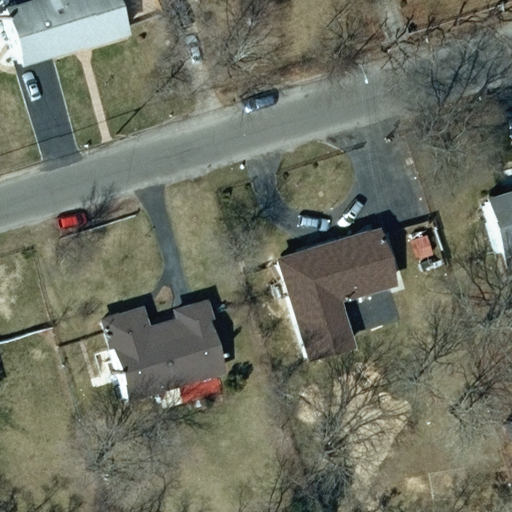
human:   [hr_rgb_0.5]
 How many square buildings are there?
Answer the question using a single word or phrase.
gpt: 0

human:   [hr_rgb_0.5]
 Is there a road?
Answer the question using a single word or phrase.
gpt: yes

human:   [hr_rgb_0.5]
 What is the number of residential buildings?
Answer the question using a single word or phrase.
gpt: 4

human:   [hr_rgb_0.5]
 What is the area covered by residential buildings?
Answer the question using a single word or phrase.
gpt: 1143m2

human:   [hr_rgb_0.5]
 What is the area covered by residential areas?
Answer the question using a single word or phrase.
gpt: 10619m2

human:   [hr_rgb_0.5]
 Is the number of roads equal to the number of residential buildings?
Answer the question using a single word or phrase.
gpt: no

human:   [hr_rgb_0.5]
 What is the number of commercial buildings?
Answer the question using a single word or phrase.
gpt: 0

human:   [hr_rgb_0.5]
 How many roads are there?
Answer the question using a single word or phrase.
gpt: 1

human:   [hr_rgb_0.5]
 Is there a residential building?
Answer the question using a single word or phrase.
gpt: yes

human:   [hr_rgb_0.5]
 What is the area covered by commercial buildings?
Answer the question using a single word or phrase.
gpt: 0m2

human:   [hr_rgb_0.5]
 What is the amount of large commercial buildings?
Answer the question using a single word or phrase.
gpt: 0

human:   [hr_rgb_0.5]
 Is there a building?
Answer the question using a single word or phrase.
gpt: yes

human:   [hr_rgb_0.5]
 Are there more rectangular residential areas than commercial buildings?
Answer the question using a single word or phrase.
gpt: yes

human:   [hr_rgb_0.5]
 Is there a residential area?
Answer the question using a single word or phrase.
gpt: yes

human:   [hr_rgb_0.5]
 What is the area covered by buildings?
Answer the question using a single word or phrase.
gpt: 1143m2

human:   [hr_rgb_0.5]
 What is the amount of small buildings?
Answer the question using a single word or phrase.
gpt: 0

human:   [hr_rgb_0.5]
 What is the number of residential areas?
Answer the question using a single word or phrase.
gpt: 1

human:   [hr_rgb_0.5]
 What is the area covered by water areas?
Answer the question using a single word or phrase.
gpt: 0m2

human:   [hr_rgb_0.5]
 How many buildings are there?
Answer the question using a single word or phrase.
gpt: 4

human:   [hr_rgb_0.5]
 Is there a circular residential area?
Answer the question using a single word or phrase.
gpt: no

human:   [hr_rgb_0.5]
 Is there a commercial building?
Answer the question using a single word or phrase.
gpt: no

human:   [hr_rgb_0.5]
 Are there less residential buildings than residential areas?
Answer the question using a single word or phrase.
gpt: no

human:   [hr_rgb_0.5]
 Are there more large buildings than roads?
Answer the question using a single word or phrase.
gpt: no

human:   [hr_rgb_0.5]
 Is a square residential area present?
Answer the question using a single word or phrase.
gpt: no

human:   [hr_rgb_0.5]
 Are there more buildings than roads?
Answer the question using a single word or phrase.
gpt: yes

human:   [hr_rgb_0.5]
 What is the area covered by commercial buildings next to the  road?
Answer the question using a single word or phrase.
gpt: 0m2

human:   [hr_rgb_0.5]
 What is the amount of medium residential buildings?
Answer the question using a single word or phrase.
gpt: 4

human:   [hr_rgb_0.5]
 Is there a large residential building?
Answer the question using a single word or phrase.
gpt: no

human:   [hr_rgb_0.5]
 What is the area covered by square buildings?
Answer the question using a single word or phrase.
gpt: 0m2

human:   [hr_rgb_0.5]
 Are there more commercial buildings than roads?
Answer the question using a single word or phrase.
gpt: no

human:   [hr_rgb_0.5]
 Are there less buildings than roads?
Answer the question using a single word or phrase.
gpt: no

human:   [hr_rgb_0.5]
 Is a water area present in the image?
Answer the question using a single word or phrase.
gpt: no

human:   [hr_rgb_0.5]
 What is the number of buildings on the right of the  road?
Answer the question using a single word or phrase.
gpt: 1

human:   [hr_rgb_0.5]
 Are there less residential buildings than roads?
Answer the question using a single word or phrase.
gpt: no

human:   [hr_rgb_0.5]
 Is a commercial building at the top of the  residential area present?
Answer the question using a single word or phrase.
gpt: no

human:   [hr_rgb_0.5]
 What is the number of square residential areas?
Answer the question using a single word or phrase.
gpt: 0

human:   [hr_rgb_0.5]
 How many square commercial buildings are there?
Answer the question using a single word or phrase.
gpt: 0

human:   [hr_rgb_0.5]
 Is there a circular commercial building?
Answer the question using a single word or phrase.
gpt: no

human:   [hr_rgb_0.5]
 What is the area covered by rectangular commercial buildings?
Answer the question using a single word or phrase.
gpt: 0m2

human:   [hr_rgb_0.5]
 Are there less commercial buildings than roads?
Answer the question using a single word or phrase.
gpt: yes

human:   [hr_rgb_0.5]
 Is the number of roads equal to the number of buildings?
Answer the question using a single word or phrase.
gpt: no

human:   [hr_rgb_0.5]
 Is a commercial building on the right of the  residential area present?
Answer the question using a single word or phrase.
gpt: no

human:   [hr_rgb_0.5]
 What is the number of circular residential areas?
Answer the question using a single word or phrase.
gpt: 0

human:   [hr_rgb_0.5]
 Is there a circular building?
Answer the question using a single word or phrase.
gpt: no

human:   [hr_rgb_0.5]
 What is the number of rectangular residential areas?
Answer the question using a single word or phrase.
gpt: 1

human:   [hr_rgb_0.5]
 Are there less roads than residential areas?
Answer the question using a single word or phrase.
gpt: no

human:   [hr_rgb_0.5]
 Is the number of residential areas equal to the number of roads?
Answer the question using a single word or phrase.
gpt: yes

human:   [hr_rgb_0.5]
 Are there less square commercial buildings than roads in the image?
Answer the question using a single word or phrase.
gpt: yes

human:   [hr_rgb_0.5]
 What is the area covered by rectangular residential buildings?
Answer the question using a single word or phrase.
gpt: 224m2

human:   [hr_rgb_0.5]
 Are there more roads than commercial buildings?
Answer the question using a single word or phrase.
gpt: yes

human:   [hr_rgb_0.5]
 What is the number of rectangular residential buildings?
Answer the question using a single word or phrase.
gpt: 1

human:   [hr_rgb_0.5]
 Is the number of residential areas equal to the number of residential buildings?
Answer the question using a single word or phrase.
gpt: no

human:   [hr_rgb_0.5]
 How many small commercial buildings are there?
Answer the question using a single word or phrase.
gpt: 0

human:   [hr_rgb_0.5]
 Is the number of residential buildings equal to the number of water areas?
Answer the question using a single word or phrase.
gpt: no

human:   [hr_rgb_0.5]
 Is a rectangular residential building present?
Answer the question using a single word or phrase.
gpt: yes

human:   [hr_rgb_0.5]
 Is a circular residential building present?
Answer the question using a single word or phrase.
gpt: no

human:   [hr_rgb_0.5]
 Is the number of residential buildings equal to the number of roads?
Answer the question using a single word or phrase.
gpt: no

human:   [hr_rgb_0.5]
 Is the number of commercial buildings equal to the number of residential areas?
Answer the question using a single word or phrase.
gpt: no

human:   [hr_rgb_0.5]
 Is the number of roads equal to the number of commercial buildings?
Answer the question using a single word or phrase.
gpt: no

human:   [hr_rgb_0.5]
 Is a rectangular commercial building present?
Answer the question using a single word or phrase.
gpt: no

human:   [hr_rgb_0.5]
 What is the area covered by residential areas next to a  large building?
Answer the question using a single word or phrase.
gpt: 0m2

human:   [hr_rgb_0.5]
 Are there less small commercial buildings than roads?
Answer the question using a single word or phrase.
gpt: yes

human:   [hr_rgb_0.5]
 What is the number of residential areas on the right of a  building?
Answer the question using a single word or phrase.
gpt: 0

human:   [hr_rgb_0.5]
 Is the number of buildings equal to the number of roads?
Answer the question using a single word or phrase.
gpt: no